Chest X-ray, AP view. Patient: 48 years old, sex M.
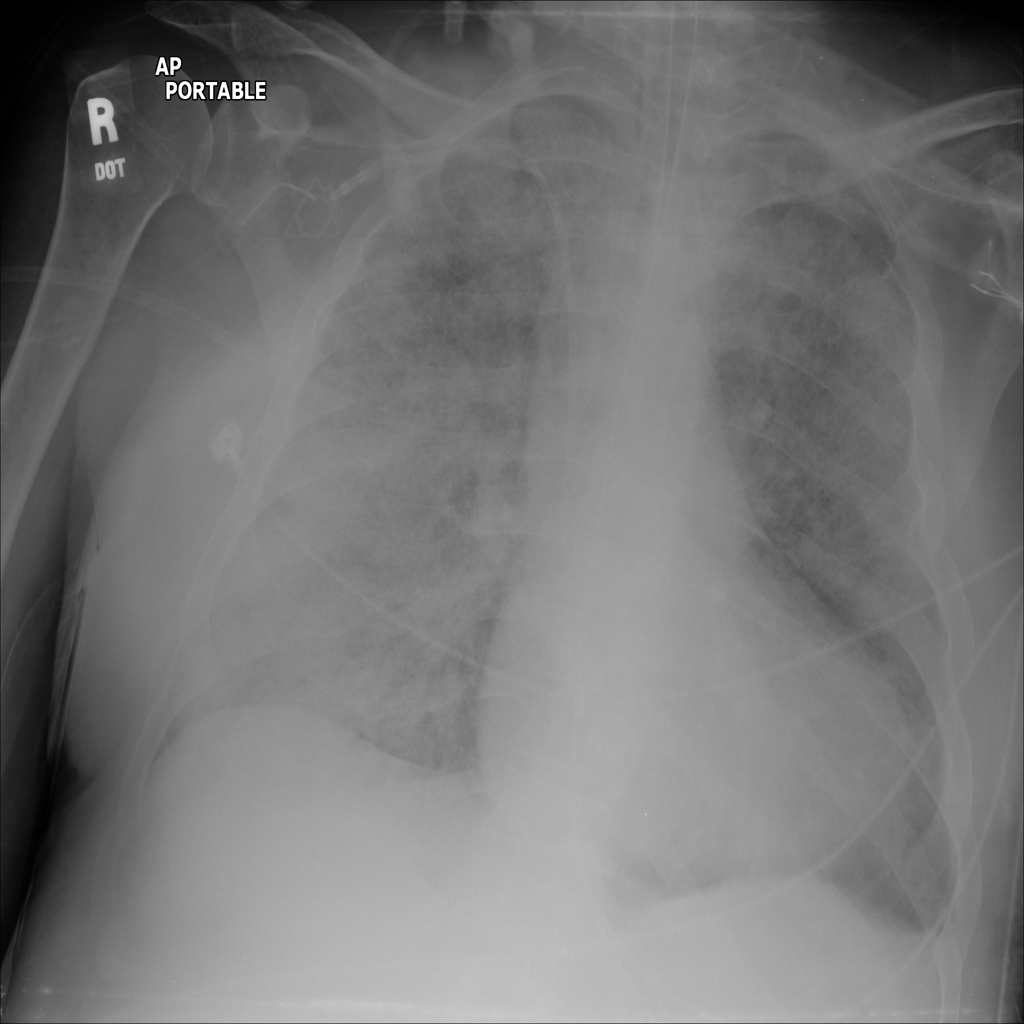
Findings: Consolidation